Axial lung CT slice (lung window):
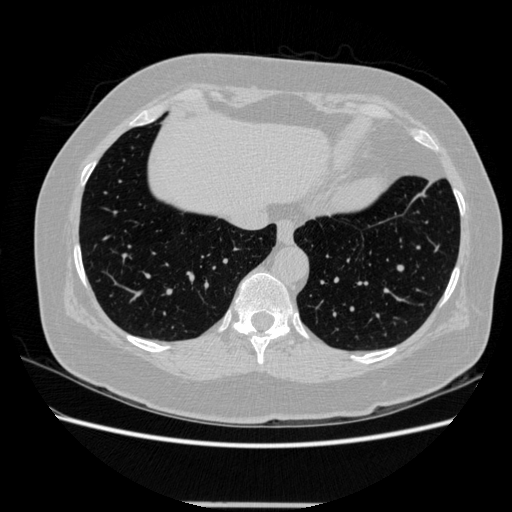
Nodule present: no